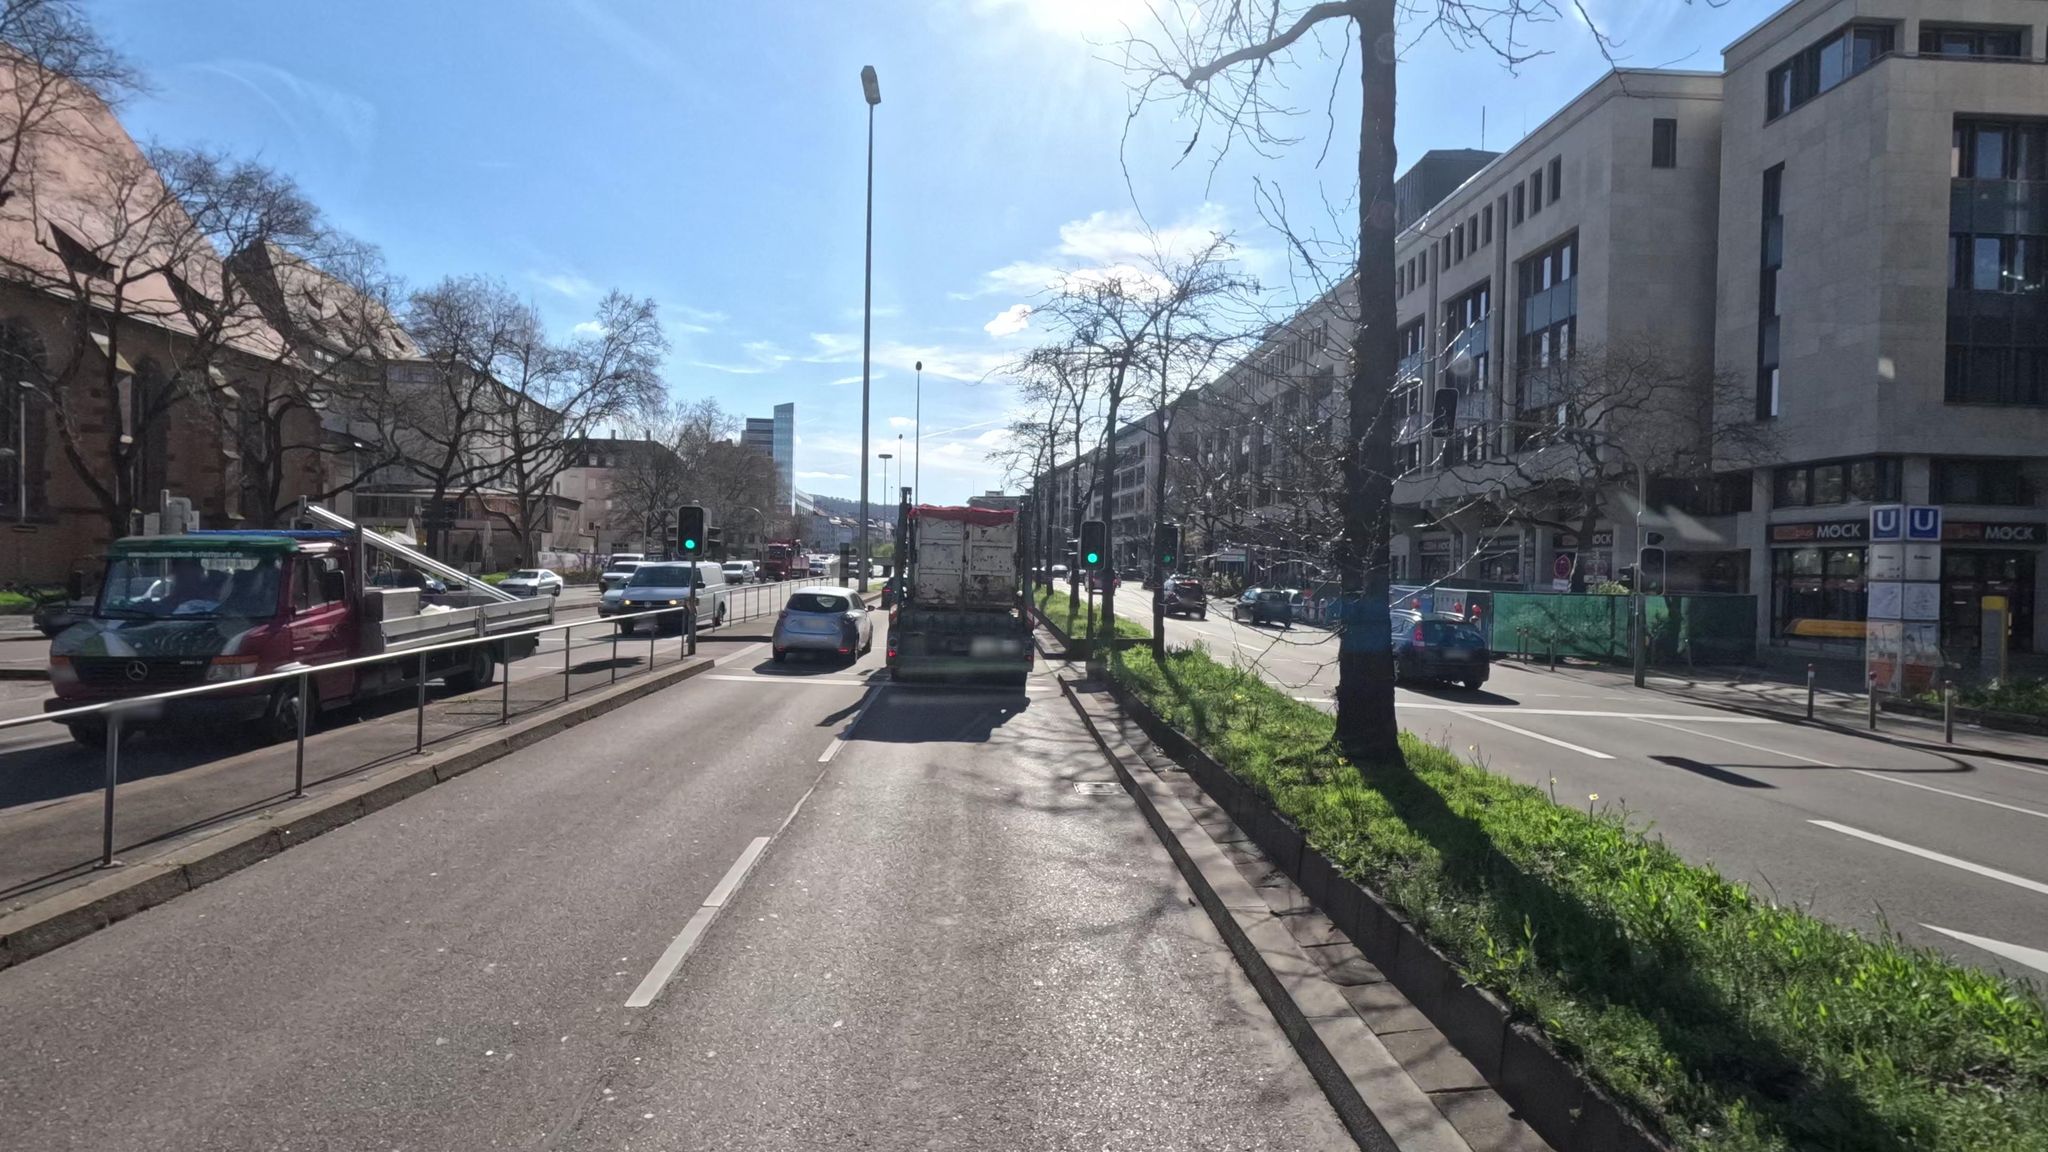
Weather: clear
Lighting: day
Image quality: good
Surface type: walking surface
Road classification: primary_link
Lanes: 3
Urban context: urban centre
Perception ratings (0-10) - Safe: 6.43, Lively: 8.03, Beautiful: 8.67, Boring: 3, Depressing: 4.45, Wealthy: 8.25